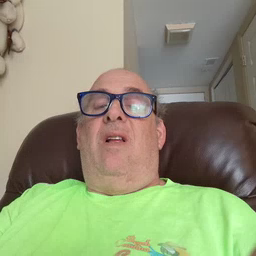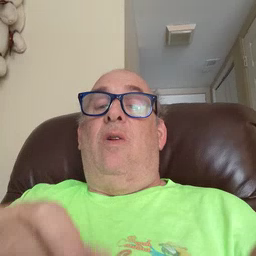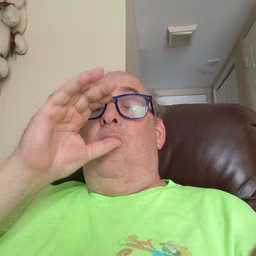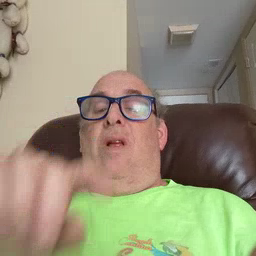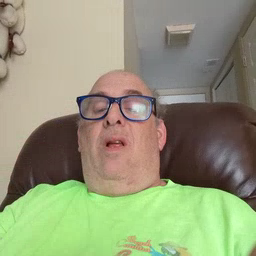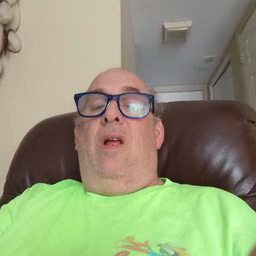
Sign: drink